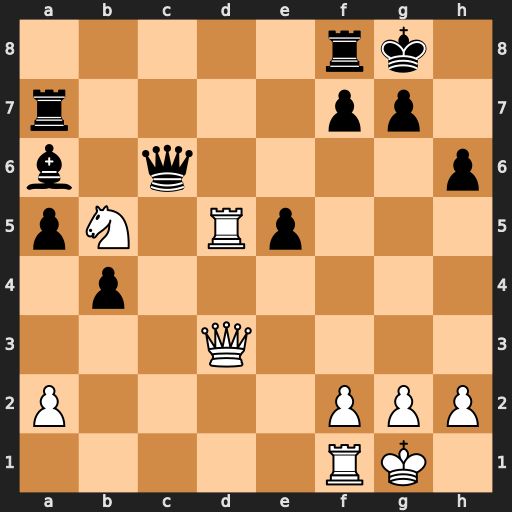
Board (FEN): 5rk1/r4pp1/b1q4p/pN1Rp3/1p6/3Q4/P4PPP/5RK1
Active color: w
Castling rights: -
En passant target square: -
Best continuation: Nxa7